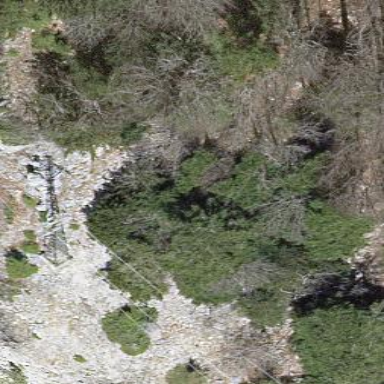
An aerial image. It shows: Landscape of bare rock.